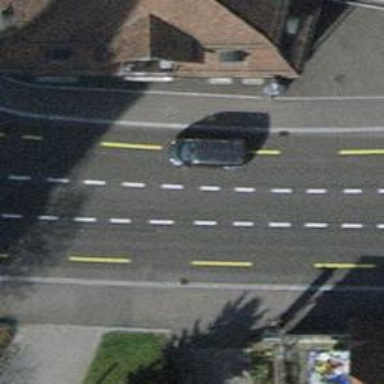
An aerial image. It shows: Primary road with asphalt surface and separate sidewalks. There is designated lane for cyclists on both sides.